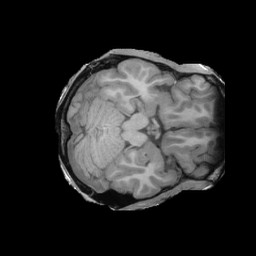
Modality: T1w
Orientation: axial
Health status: ill
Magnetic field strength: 3 T